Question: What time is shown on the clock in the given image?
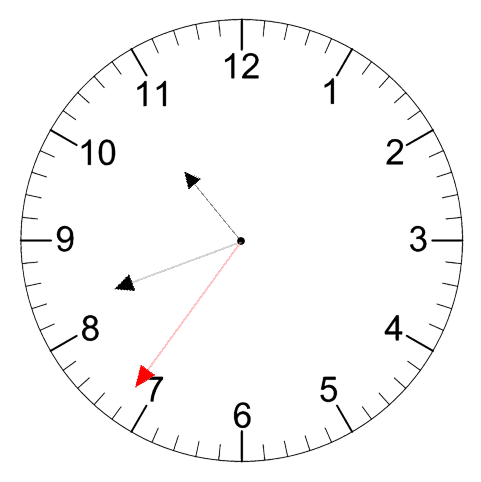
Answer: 10:41:36